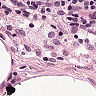
Metastatic tissue present: no